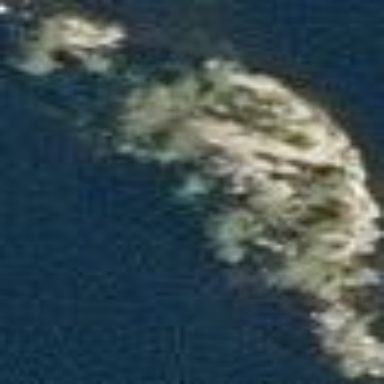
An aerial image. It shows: Island.